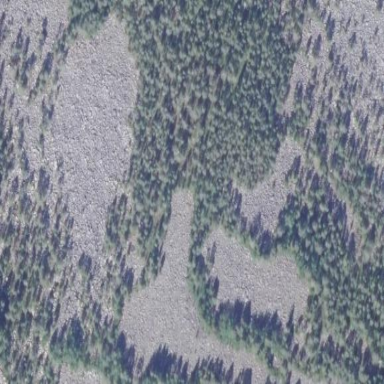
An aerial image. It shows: Natural scree.